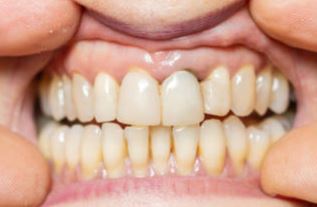
Condition: Gingivitis